Question: How do I remove an item from the orange frame?

I tried
'''
product.splice(product[0]["elements"][0], 1);
'''
But not working.
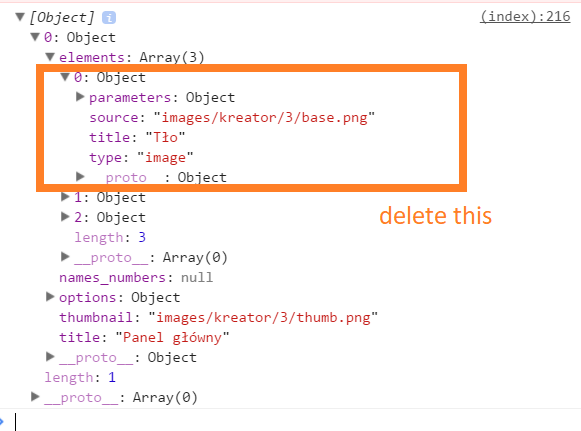
Answer: Just remove element by using 'delete':
'''
delete product[0]["elements"][0];
'''